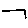
Label: square